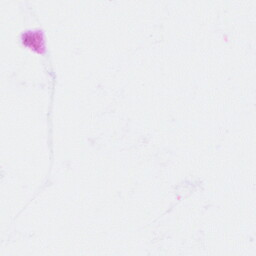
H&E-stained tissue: Breast